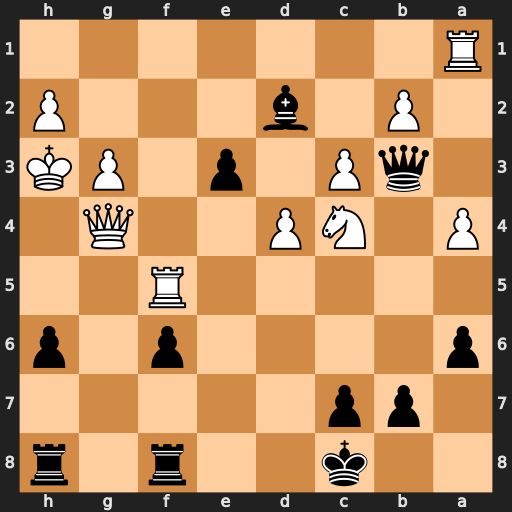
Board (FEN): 2k2r1r/1pp5/p4p1p/5R2/P1NP2Q1/1qP1p1PK/1P1b3P/R7
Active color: b
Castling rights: -
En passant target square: -
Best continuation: Qxc4 Rc5+ f5 Qf4 Qf7